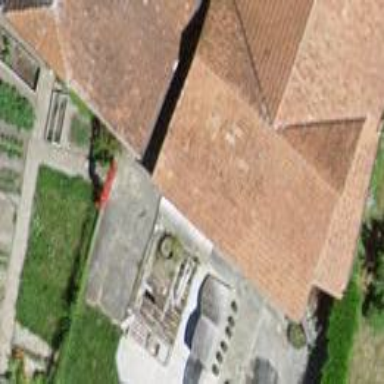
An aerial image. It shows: Barn.